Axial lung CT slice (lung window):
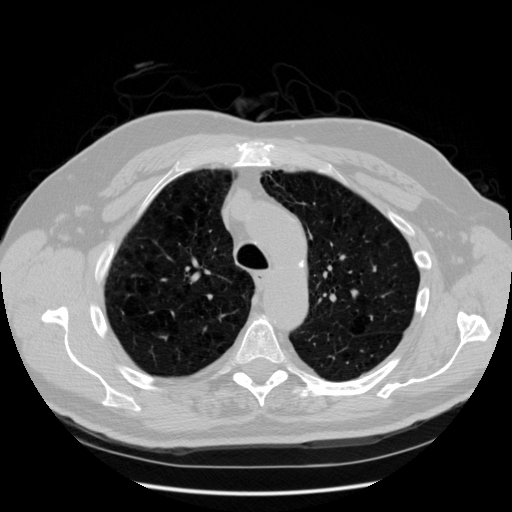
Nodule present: no